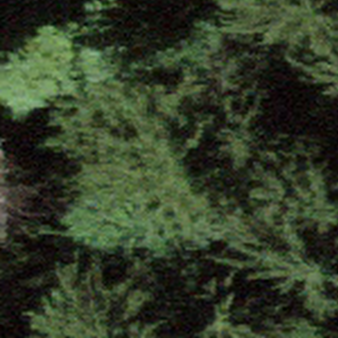
Label: other